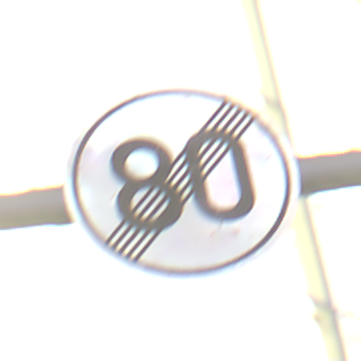
Verkehrszeichen: EndeGeschwindigkeit80
Umgebung: Outdoor, Urban
Tageszeit: Night
Wetter: PartlyCloudy
Licht: Artificial
Jahreszeit: NotSpecified
Kontrast: HighContrast